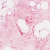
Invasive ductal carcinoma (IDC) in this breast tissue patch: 0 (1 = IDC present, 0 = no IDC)